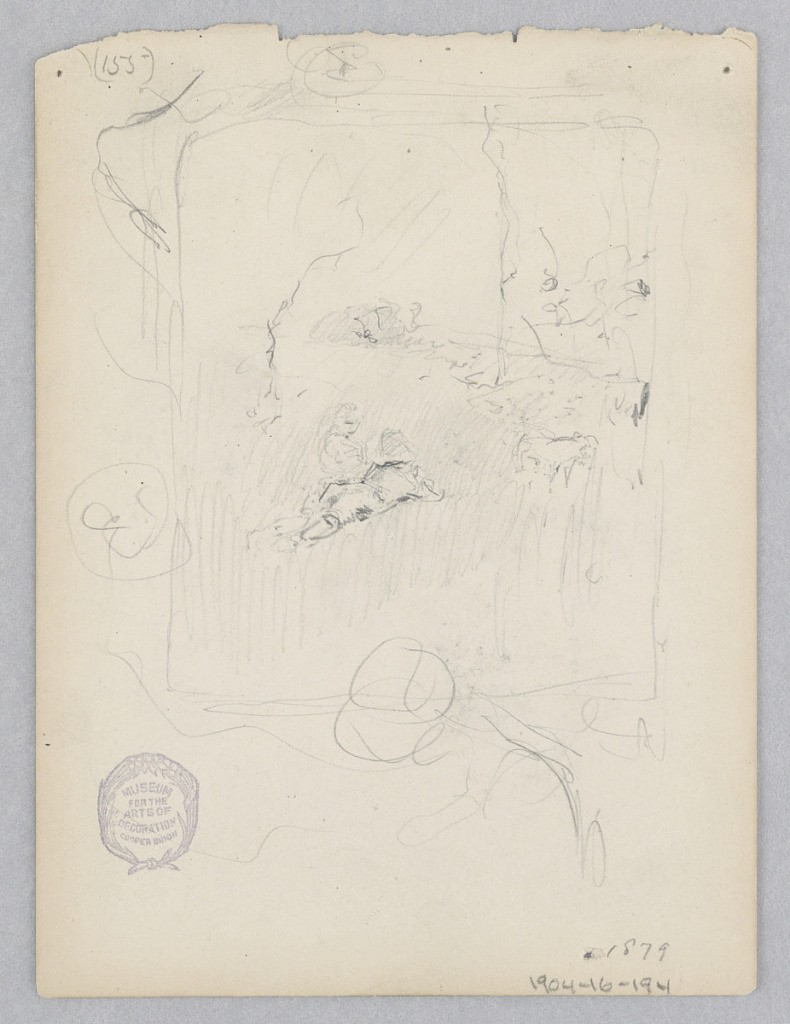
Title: Children
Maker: Robert Frederick Blum, American, 1857–1903
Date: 1879
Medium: Graphite on wove paper
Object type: Drawing
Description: Sketch of two young figures in a field of grass or open landscape.